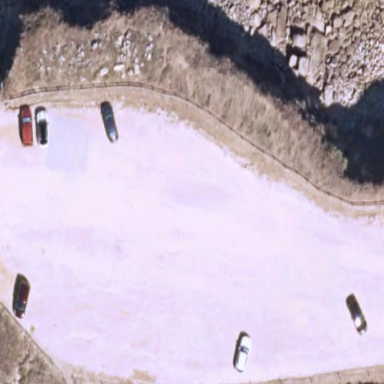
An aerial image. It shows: Parking area with compacted surface.